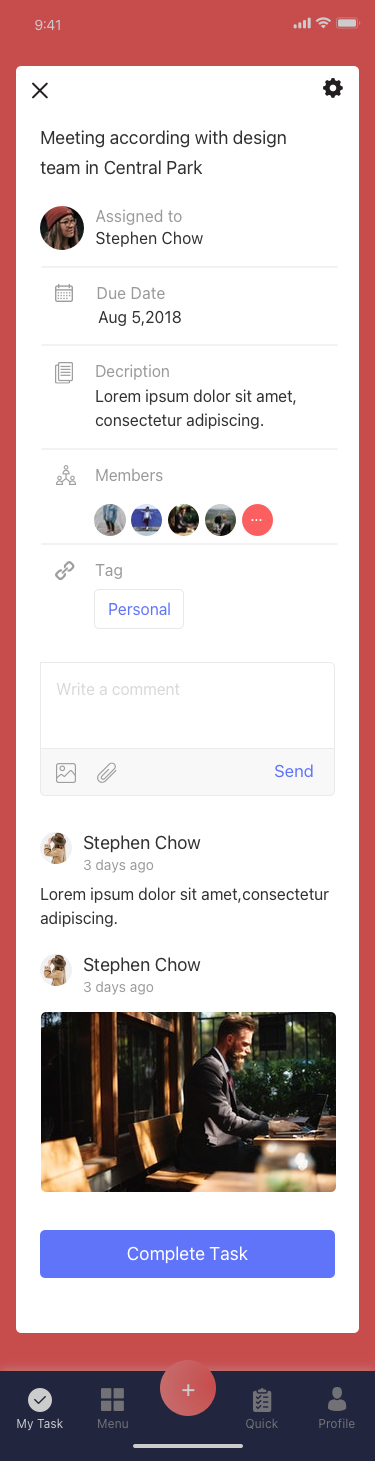
Text in this UI design:
Profile
Quick
Menu
My Task
+
Complete Task
Meeting according with design
team in Central Park
Due Date
Aug 5,2018
Decription
Lorem ipsum dolor sit amet,
consectetur adipiscing.
Members
Assigned to
Stephen Chow
Tag
Personal
…
Write a comment
 Send
Lorem ipsum dolor sit amet,consectetur adipiscing.
Stephen Chow
3 days ago
Stephen Chow
3 days ago